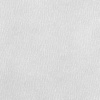
Atmospheric dust classification: dusty